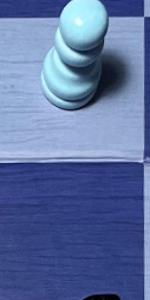
Label: Empty